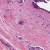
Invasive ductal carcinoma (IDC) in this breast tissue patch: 0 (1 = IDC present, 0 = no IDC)